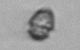
Label: Heterocapsa_rotundata